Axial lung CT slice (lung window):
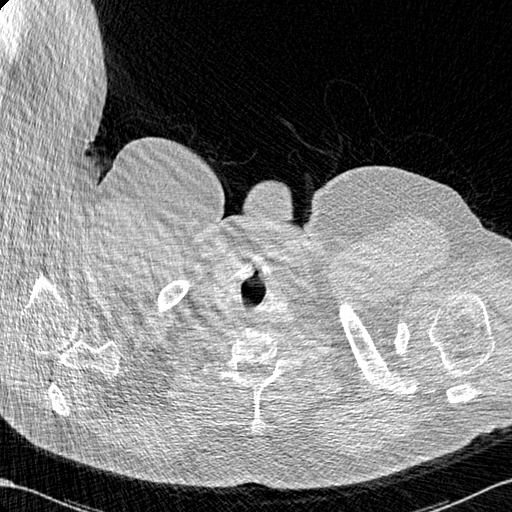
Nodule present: no